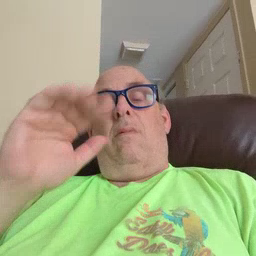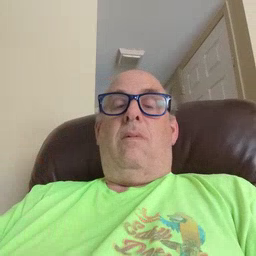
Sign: nap